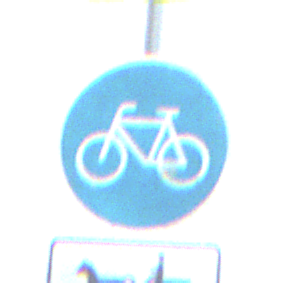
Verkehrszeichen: Radweg
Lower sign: MehrspurigeFahrzeugeFrei9
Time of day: Midday
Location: Outdoor (Suburban)
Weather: Overcast
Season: NotSpecified
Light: Natural